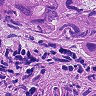
Metastatic tissue present: yes